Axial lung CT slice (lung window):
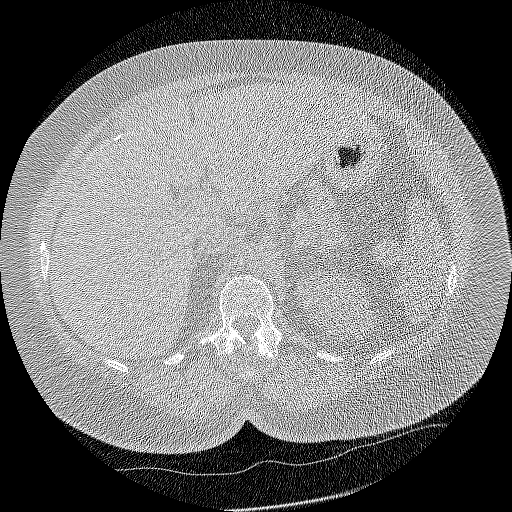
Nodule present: no